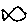
Label: fish